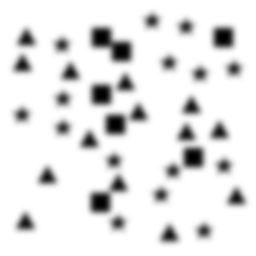
Squares: 7
Triangles: 14
Stars: 15
Total shapes: 36